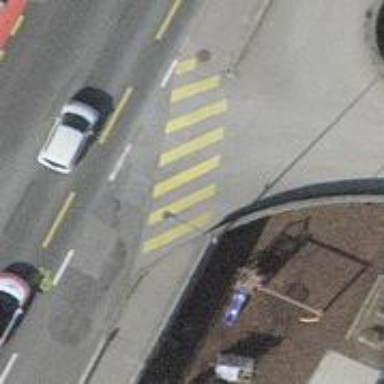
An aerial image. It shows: Marked road crossing with visible crossing markings.